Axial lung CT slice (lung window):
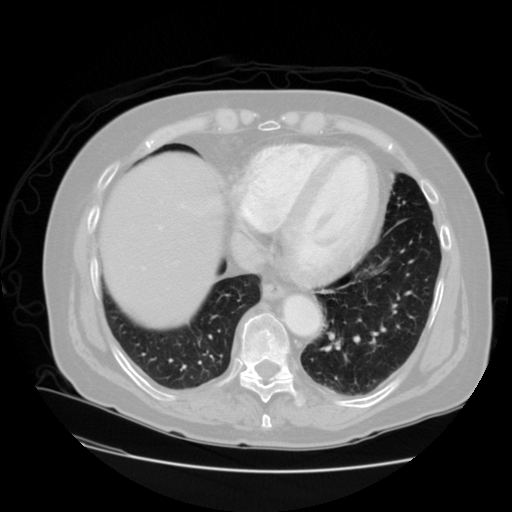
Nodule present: no